Interaction volume radius: 10 \u00c5
Interaction volume height: 25 \u00c5
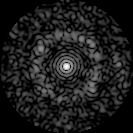
Disorder parameter: 0.7759